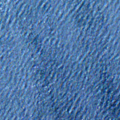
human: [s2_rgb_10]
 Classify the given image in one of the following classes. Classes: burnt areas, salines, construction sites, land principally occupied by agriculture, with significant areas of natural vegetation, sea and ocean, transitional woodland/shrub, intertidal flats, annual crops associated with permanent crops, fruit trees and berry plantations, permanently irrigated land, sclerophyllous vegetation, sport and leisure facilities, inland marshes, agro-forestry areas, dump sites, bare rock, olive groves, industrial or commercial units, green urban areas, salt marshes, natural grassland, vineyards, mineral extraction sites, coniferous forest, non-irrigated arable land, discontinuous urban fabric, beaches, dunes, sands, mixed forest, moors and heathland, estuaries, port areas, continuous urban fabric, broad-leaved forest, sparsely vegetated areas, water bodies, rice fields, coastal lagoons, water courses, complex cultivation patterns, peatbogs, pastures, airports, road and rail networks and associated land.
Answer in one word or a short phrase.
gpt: sea and ocean